Aerial crown-view tile of a tropical tree (Barro Colorado Island, Panama), acquired 20250217:
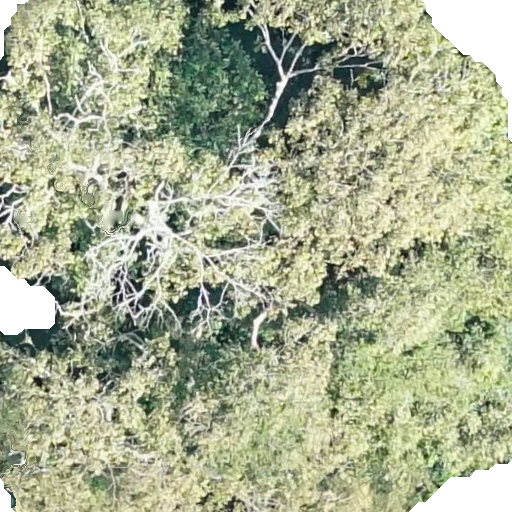
Species: Dipteryx oleifera
GBIF accepted scientific name: Dipteryx oleifera
Crown area: 482.376 m²